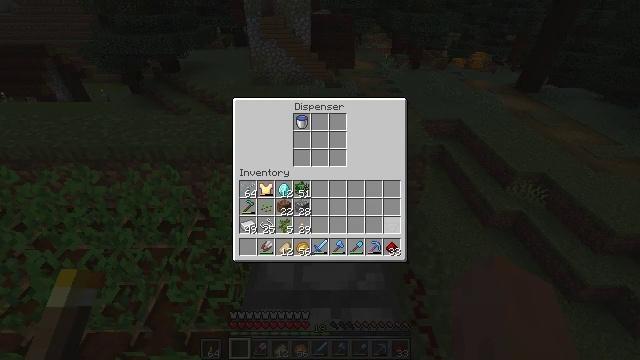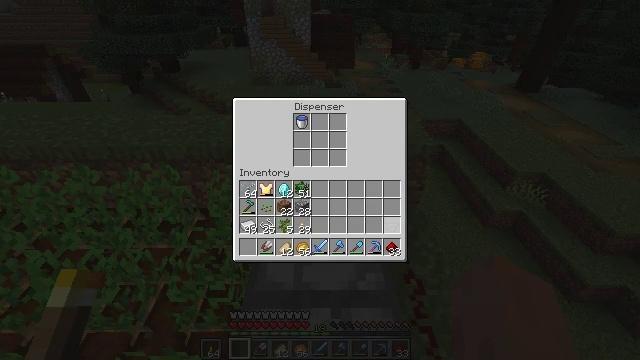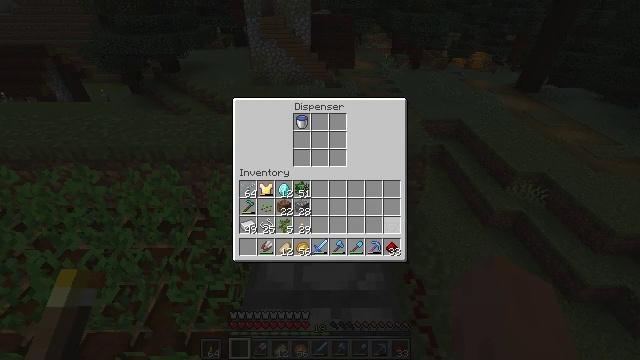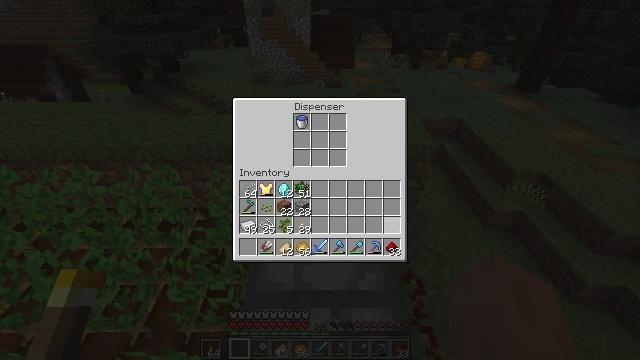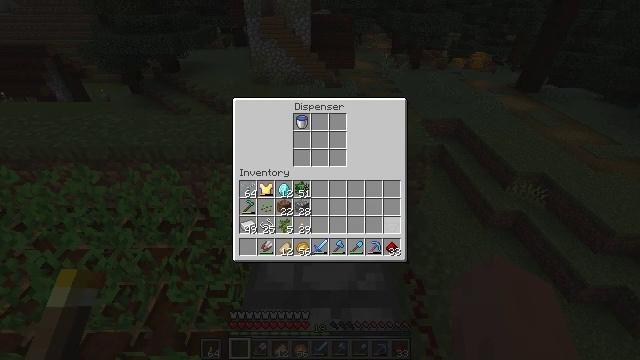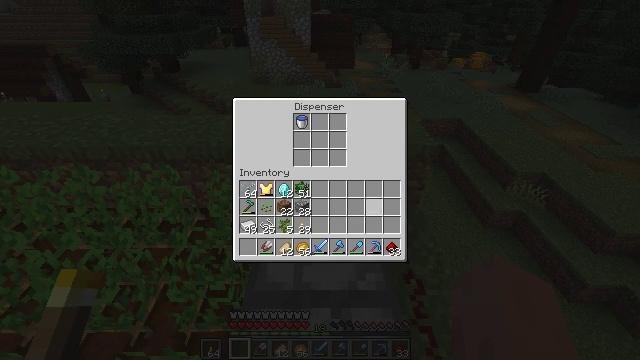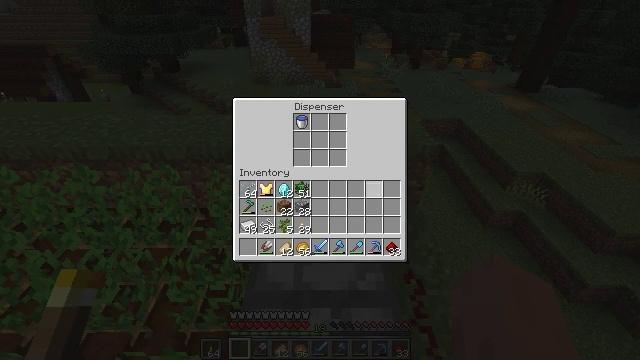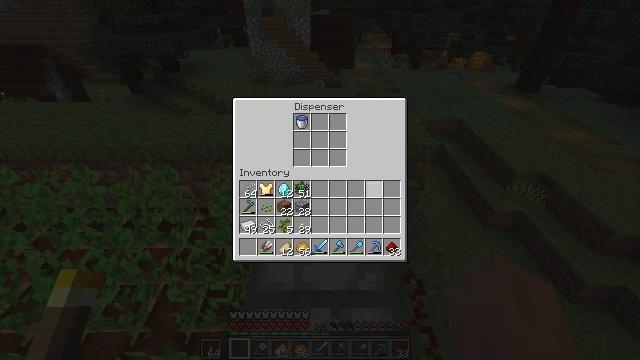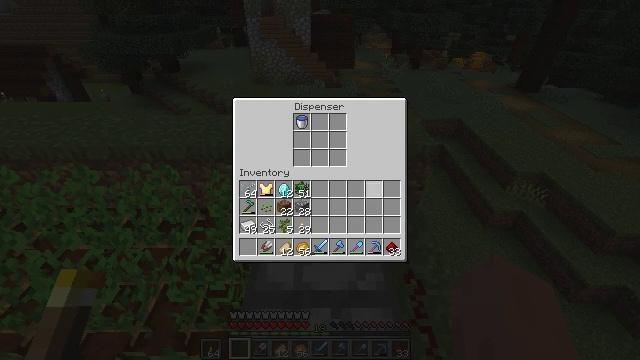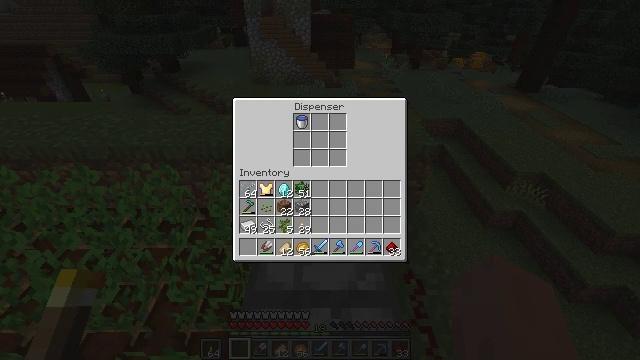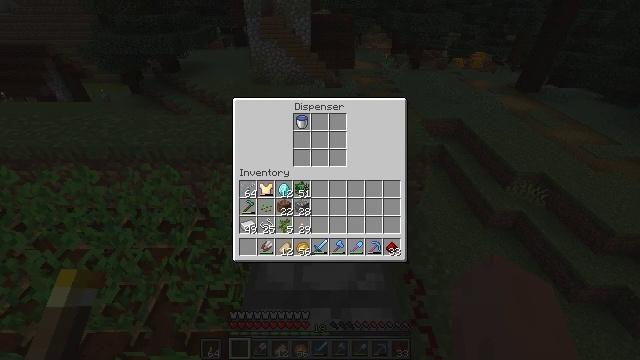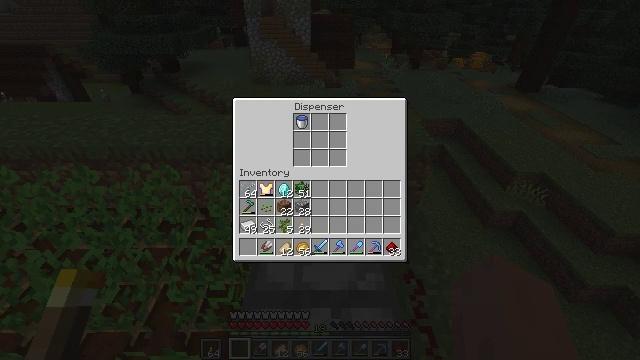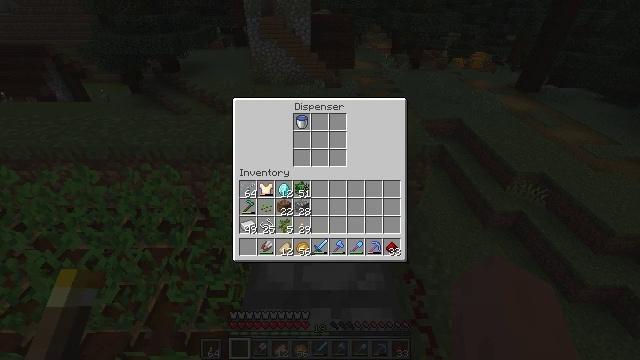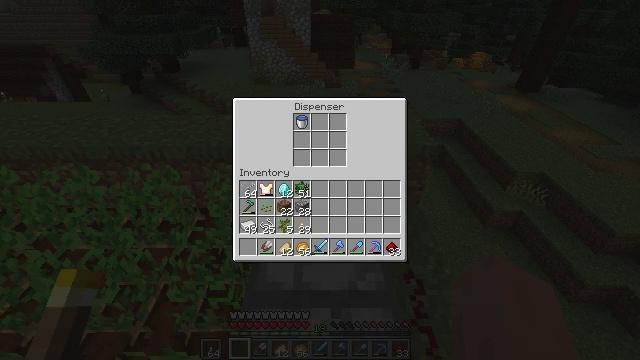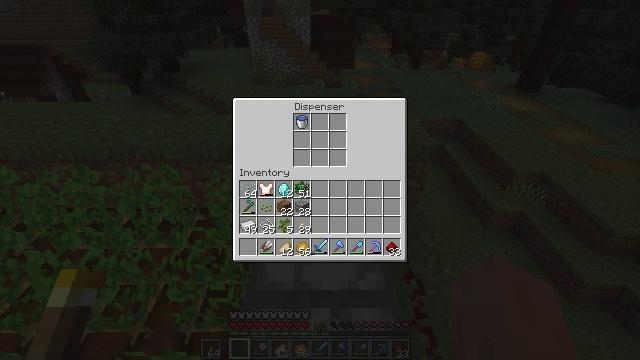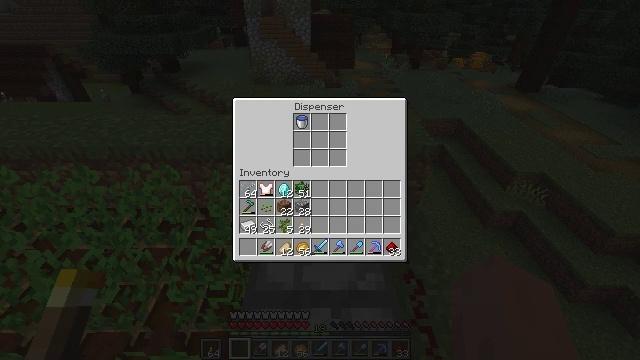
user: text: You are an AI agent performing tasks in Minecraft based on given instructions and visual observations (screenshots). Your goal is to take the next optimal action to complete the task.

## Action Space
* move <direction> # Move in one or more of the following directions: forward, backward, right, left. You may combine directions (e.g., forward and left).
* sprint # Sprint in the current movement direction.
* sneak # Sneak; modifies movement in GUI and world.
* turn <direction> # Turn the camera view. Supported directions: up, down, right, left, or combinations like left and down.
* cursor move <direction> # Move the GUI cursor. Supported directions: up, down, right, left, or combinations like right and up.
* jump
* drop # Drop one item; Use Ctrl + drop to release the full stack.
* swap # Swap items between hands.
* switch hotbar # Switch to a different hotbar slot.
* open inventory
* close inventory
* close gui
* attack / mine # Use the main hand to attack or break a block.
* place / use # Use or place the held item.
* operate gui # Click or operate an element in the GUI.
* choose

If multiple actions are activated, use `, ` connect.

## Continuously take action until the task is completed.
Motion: motion action
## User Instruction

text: Break the redstone repeater.
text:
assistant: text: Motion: sneak, operate gui
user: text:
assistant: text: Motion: sneak
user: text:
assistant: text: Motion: sneak
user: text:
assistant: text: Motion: sneak
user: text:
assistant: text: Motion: sneak, cursor move up
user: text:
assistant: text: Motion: cursor move up
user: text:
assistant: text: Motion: cursor move up
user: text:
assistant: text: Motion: no_op
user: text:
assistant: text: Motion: no_op
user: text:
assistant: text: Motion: no_op
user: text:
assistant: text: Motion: no_op
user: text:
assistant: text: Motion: no_op
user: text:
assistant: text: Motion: no_op
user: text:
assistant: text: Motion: no_op
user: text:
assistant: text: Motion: no_op
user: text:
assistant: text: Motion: no_op
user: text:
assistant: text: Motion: no_op
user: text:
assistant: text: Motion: no_op
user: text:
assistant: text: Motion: no_op
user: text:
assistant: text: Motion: no_op
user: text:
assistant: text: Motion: no_op
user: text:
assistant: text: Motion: no_op
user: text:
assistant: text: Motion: no_op
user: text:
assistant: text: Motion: no_op
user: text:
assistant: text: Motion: no_op
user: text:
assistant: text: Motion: no_op
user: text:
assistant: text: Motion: no_op
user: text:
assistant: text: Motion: no_op
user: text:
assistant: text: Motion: no_op
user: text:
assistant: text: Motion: no_op